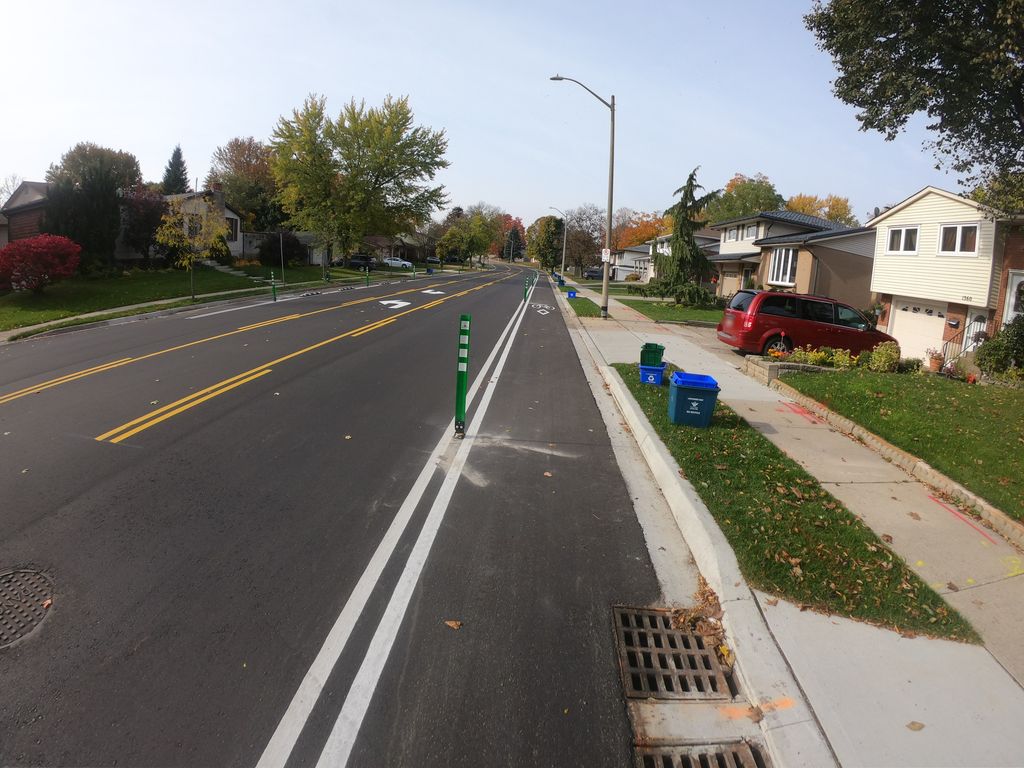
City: kitchener-waterloo